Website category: phone
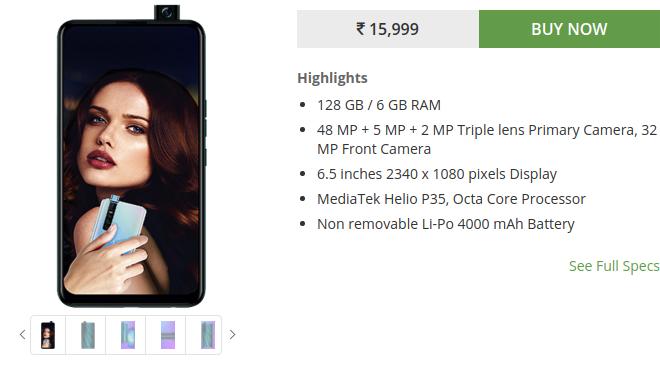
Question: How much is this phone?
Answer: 15,999

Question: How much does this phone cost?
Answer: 15,999

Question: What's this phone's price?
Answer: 15,999

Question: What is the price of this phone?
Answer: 15,999

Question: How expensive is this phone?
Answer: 15,999

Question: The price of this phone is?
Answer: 15,999

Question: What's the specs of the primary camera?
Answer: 48 MP + 5 MP + 2 MP Triple lens Primary Camera

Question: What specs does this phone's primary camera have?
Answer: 48 MP + 5 MP + 2 MP Triple lens Primary Camera

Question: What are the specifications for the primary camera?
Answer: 48 MP + 5 MP + 2 MP Triple lens Primary Camera

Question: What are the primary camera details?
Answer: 48 MP + 5 MP + 2 MP Triple lens Primary Camera

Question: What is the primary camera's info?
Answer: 48 MP + 5 MP + 2 MP Triple lens Primary Camera

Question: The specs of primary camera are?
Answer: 48 MP + 5 MP + 2 MP Triple lens Primary Camera

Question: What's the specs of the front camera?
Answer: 32 MP Front Camera

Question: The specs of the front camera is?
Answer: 32 MP Front Camera

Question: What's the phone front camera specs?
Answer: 32 MP Front Camera

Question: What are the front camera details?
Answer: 32 MP Front Camera

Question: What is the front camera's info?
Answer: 32 MP Front Camera

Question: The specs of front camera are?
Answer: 32 MP Front Camera

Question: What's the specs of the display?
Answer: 6.5 inches 2340 x 1080 pixels Display

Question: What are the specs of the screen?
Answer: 6.5 inches 2340 x 1080 pixels Display

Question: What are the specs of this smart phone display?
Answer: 6.5 inches 2340 x 1080 pixels Display

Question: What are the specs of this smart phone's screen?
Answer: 6.5 inches 2340 x 1080 pixels Display

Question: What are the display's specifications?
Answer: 6.5 inches 2340 x 1080 pixels Display

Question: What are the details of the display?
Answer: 6.5 inches 2340 x 1080 pixels Display

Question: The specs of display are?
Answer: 6.5 inches 2340 x 1080 pixels Display

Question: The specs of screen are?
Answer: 6.5 inches 2340 x 1080 pixels Display

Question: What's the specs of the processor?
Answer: MediaTek Helio P35, Octa Core Processor

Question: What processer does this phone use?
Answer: MediaTek Helio P35, Octa Core Processor

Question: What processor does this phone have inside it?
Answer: MediaTek Helio P35, Octa Core Processor

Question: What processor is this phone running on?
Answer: MediaTek Helio P35, Octa Core Processor

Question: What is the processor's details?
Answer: MediaTek Helio P35, Octa Core Processor

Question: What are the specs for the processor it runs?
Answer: MediaTek Helio P35, Octa Core Processor

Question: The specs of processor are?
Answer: MediaTek Helio P35, Octa Core Processor